Field crop: tomato
Growth stage: 1
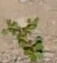
Species: portulaca